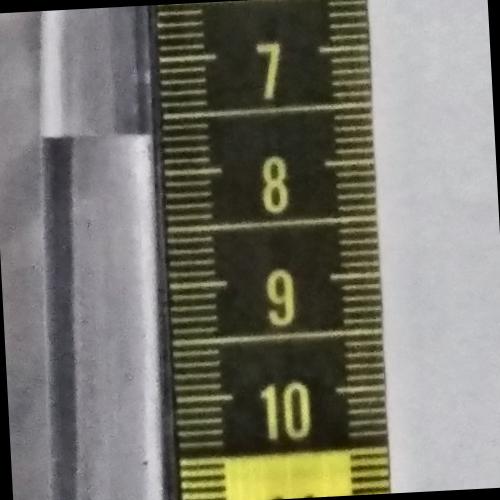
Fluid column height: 7.2 cm